Aerial crown-view tile of a tropical tree (Barro Colorado Island, Panama), acquired 20250915:
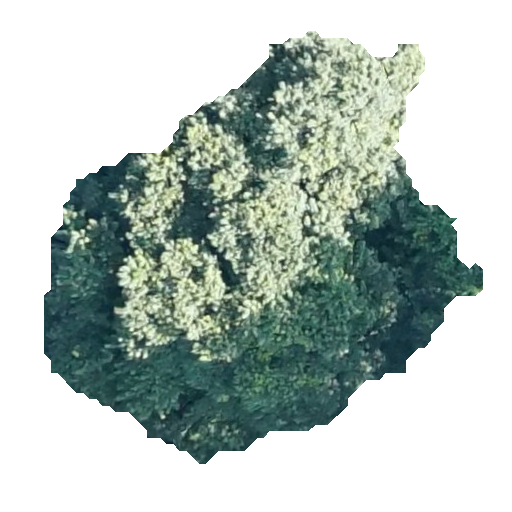
Species: Luehea seemannii
GBIF accepted scientific name: Luehea seemannii
Crown area: 171.436 m²